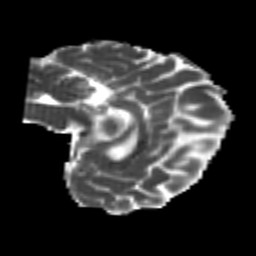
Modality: MD
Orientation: sagittal
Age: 21
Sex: female
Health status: healthy
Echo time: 0.074 s